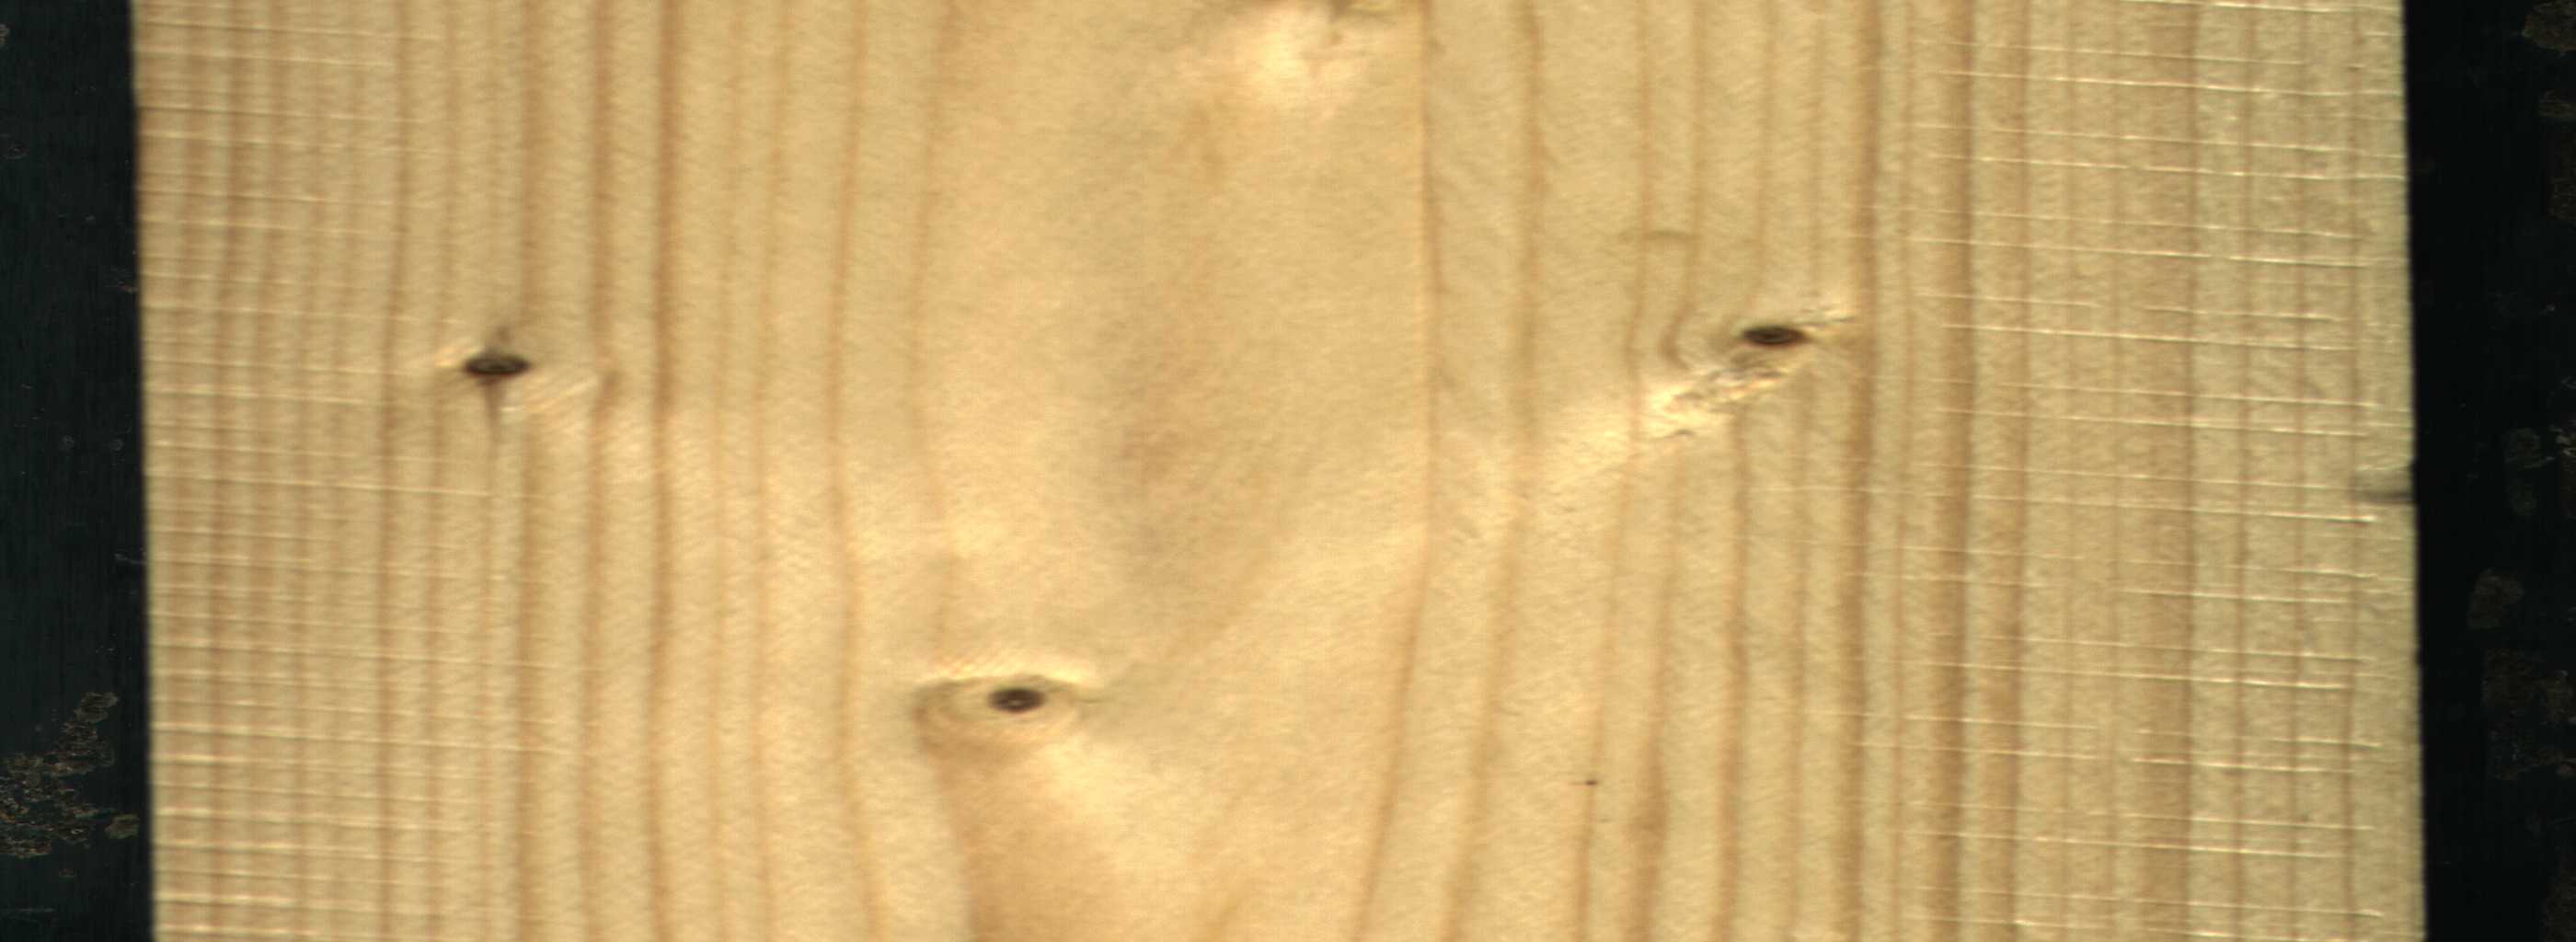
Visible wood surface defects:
Dead_Knot
Dead_Knot
Live_Knot